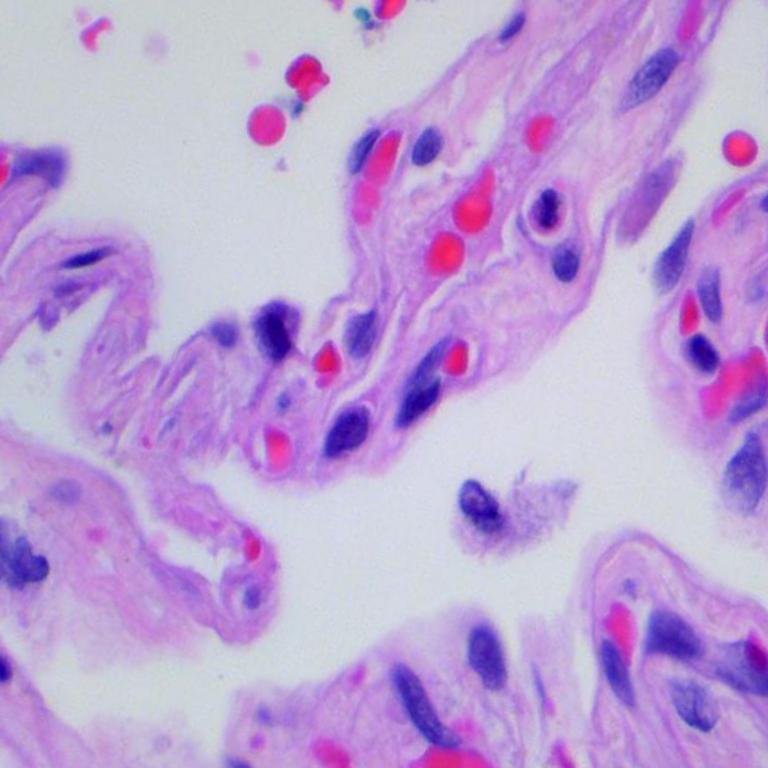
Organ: lung
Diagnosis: benign